Field crop: maize
Growth stage: 1
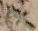
Species: atriplex